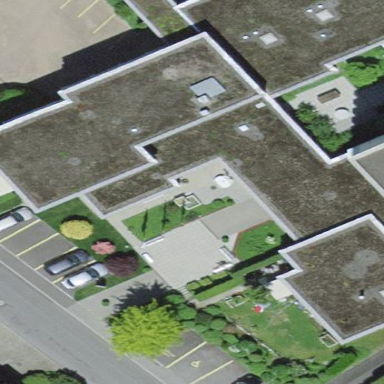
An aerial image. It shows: Nursing home building.